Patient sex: M
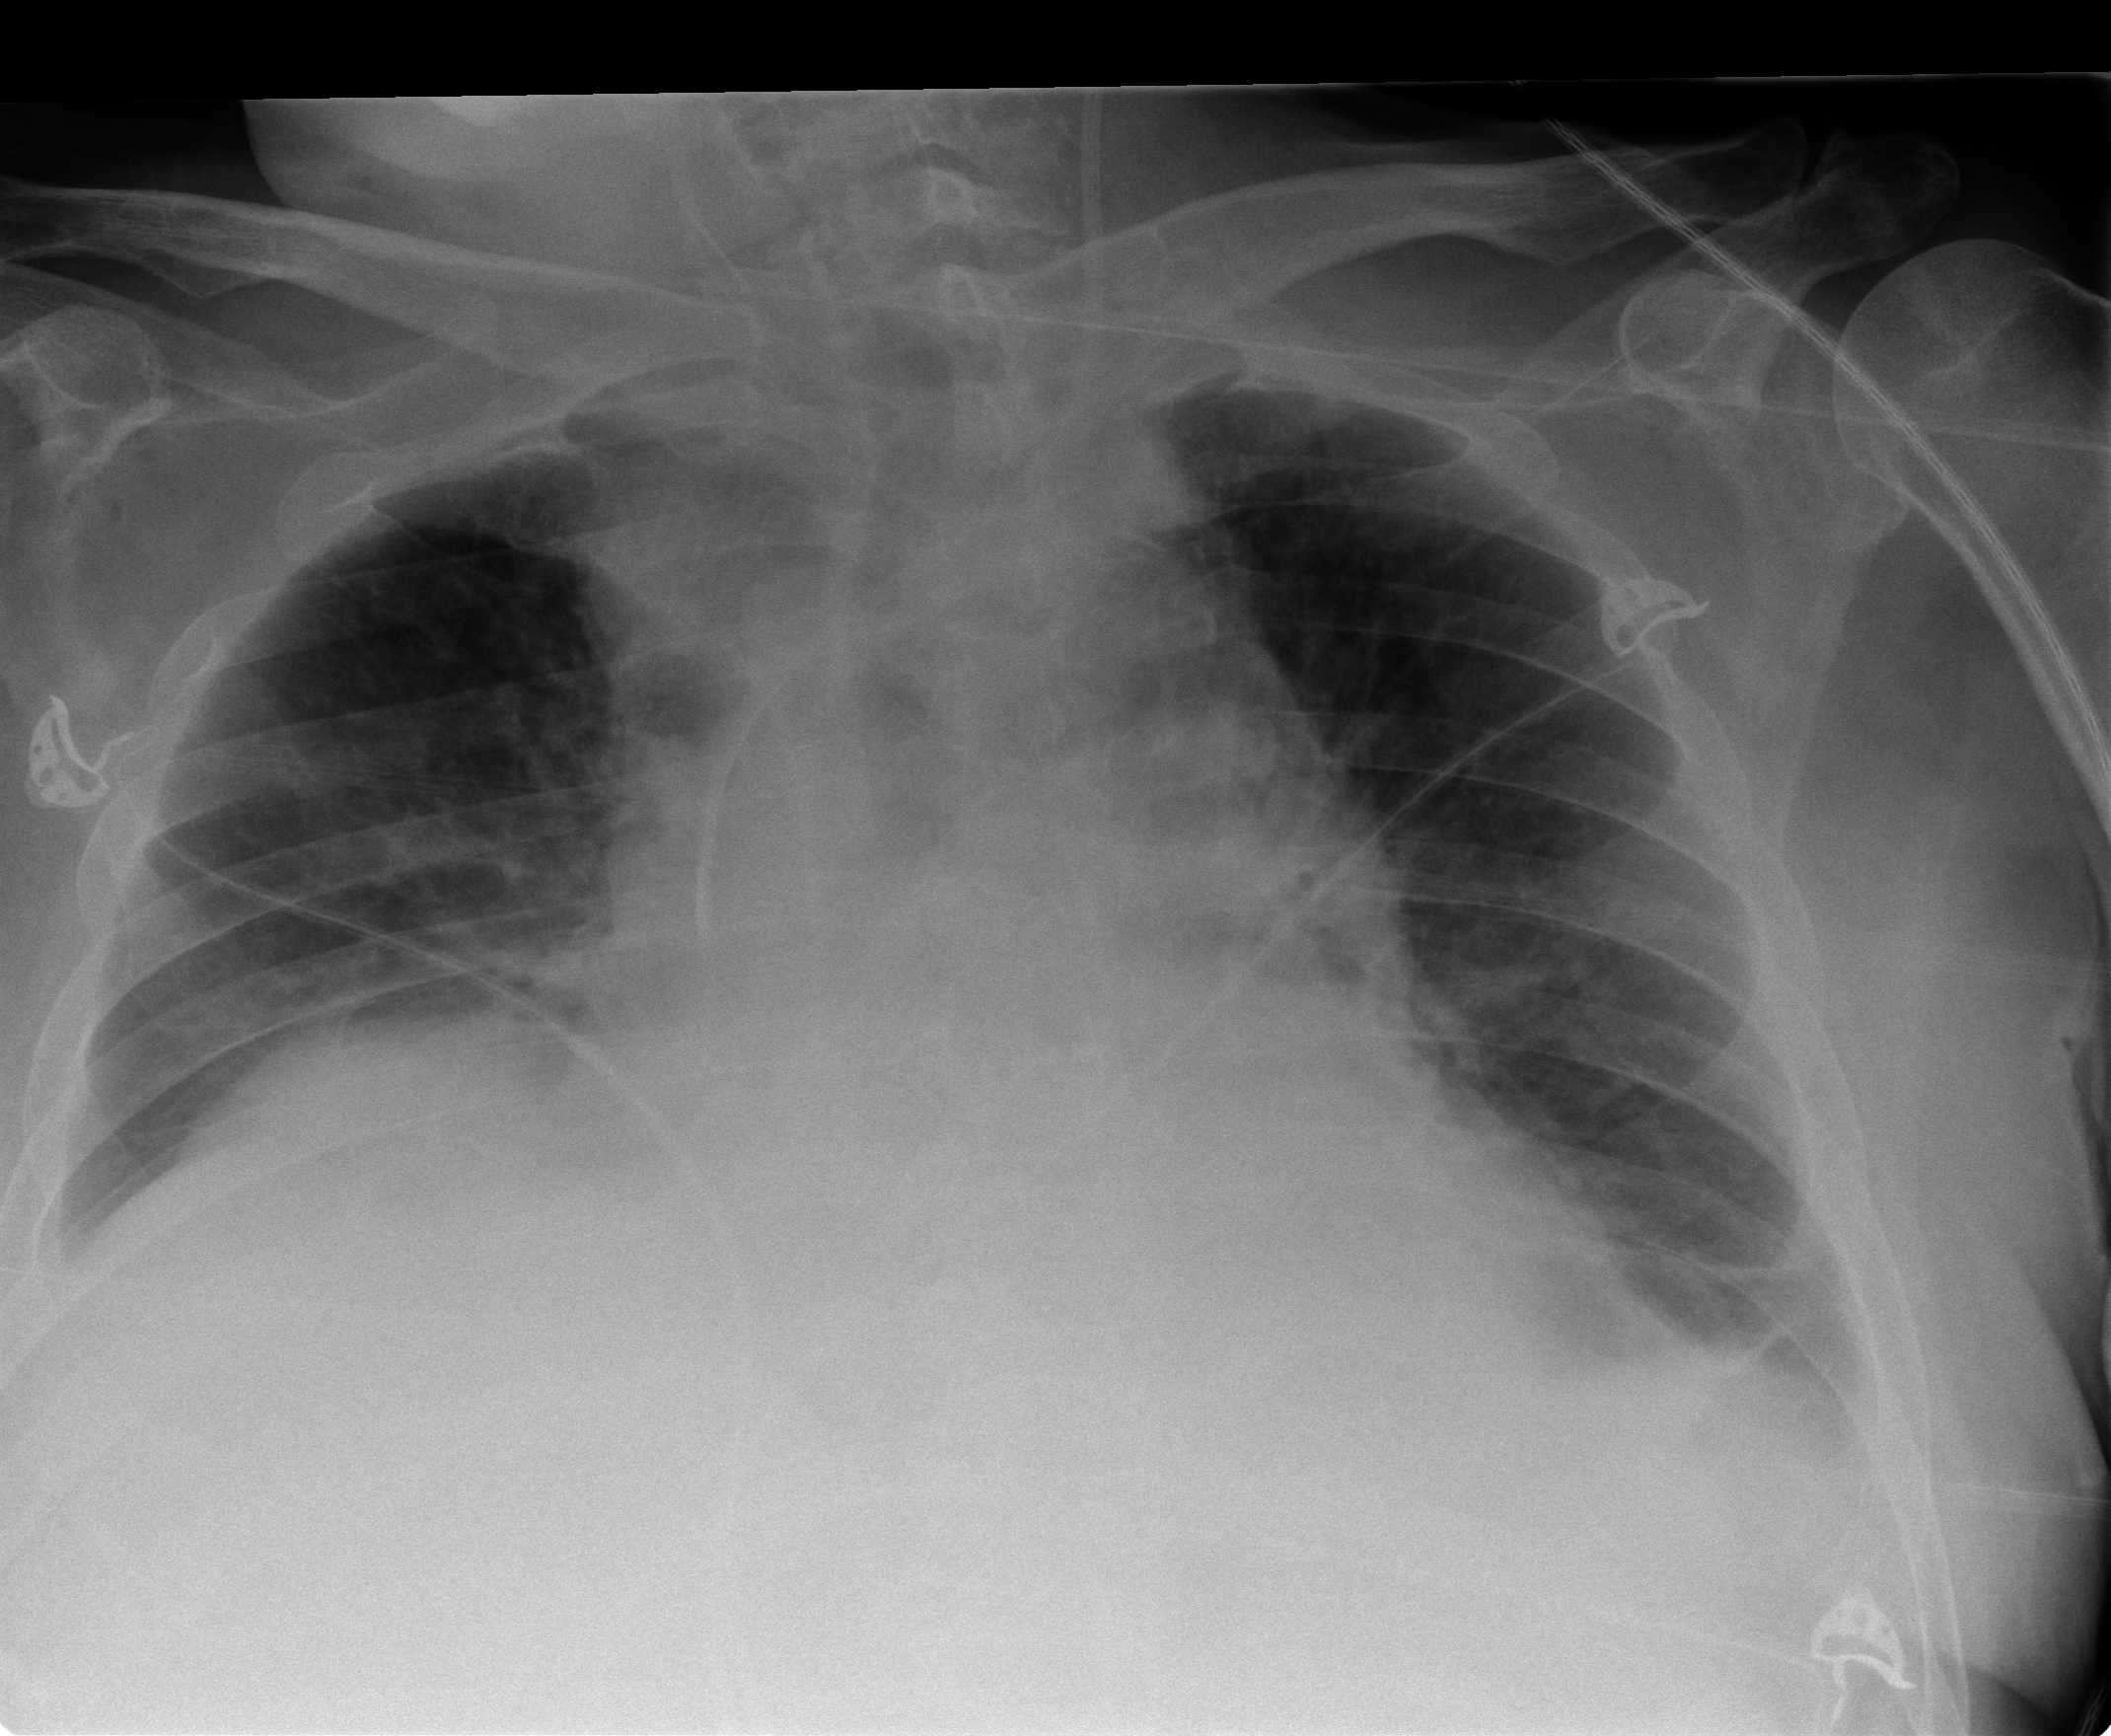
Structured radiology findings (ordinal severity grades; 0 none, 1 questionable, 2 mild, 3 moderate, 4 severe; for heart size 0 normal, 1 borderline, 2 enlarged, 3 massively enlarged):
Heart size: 1
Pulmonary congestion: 0
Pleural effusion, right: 0
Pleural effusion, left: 0
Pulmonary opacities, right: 0
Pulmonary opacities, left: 0
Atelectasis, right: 0
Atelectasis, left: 2